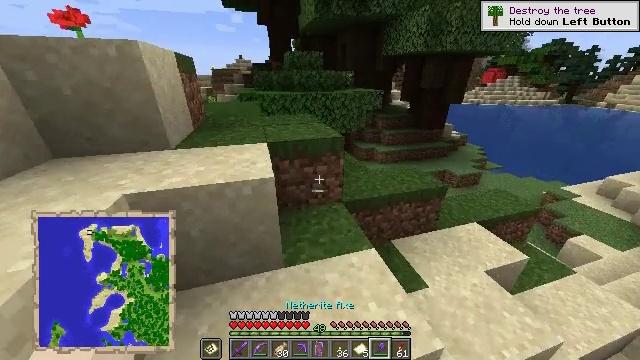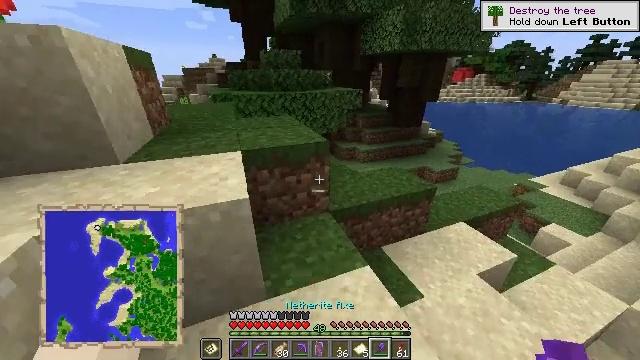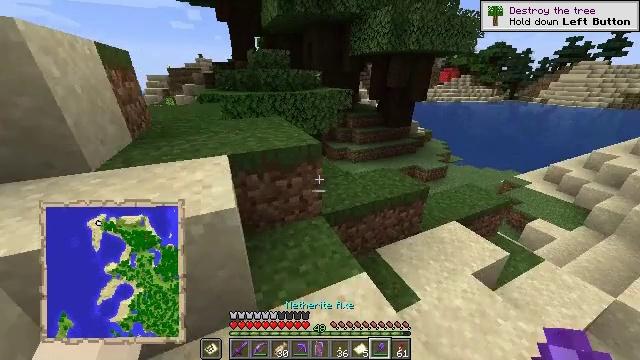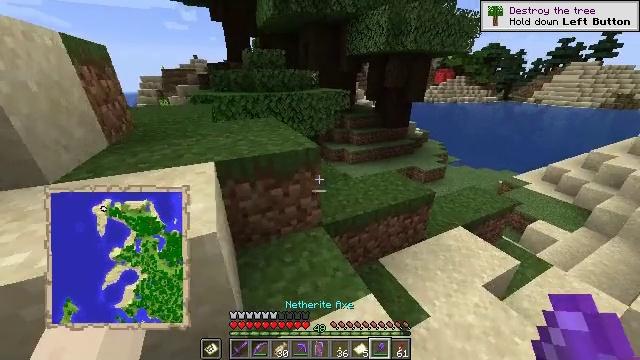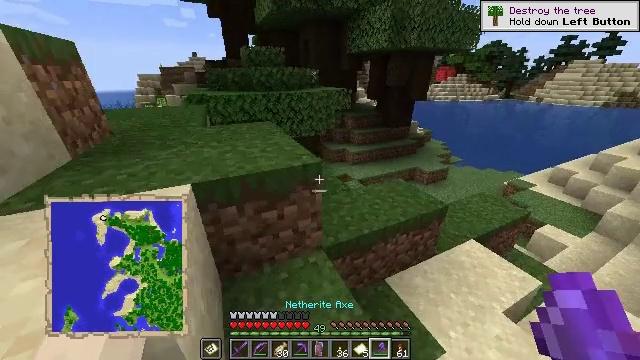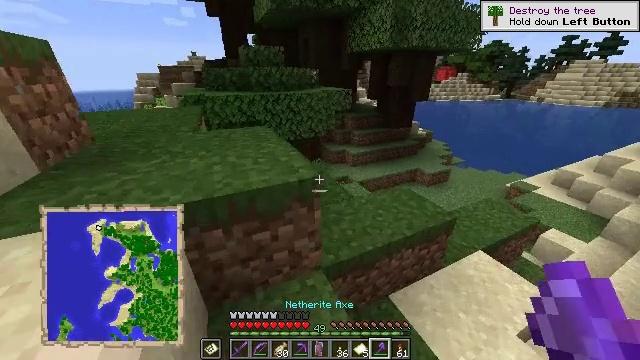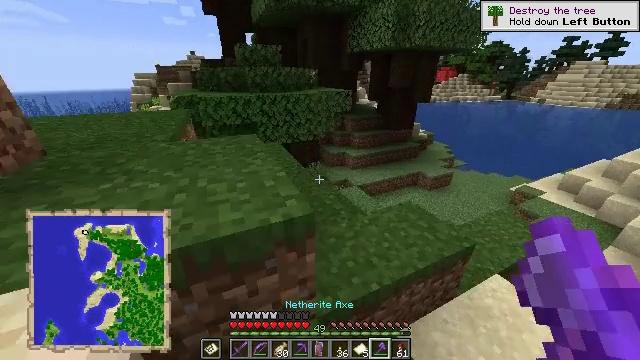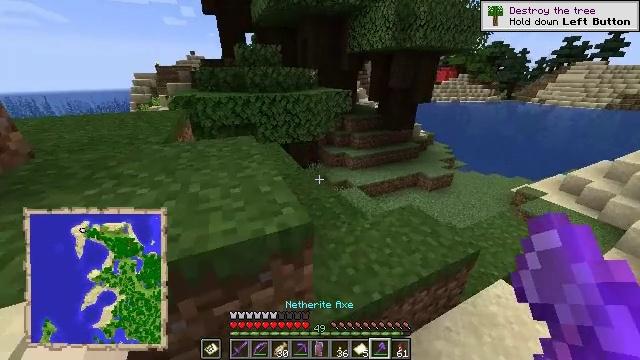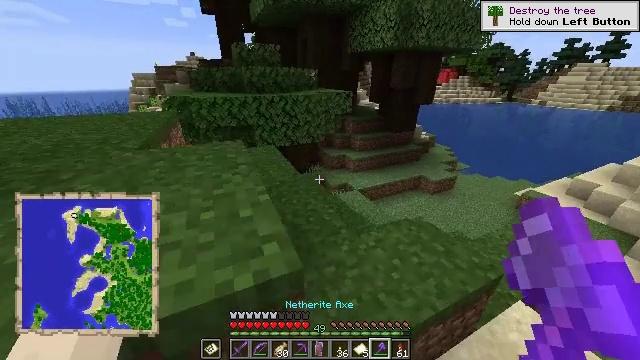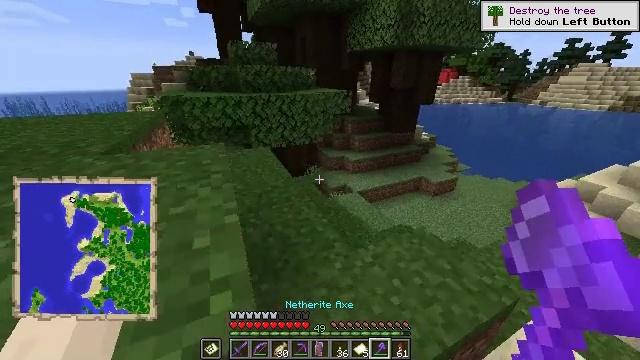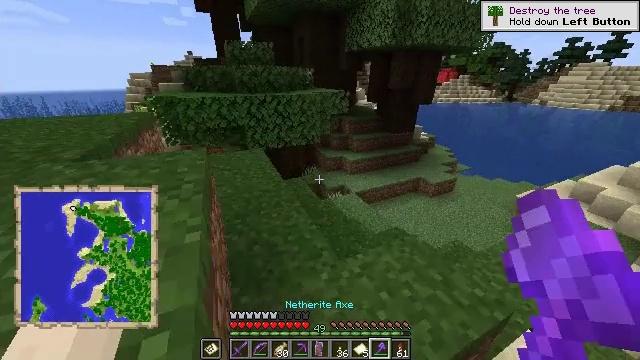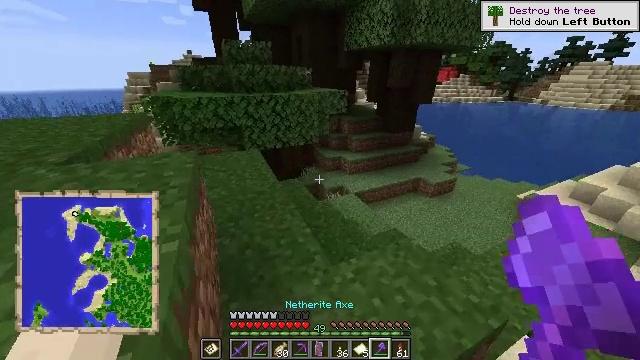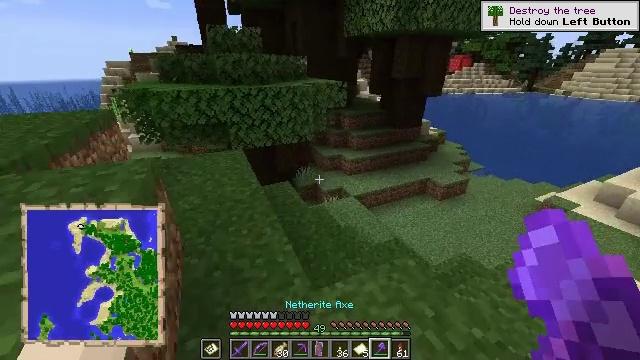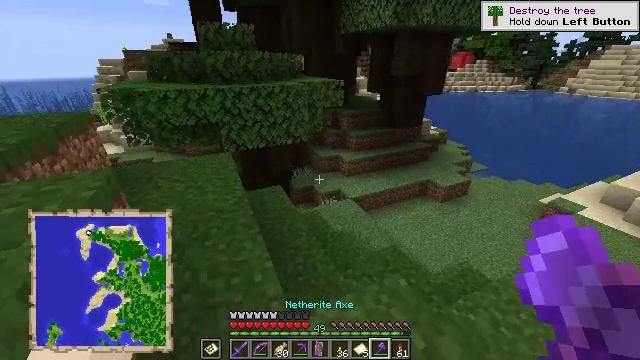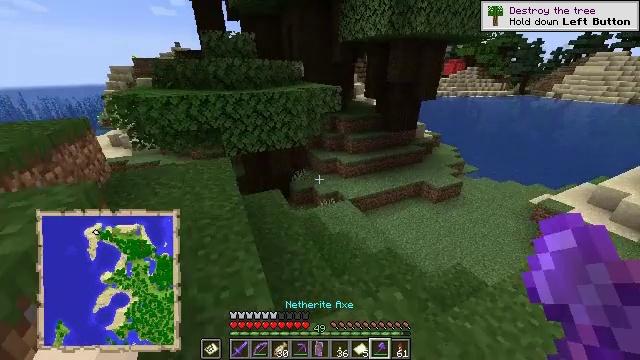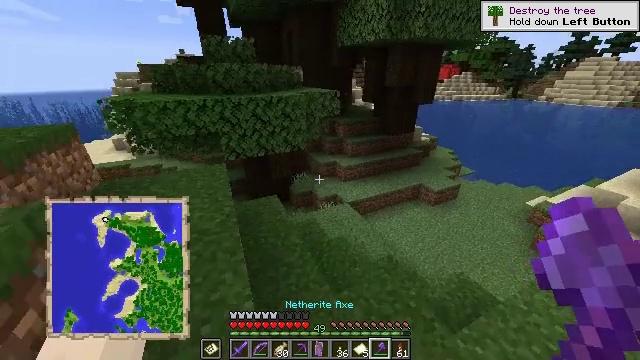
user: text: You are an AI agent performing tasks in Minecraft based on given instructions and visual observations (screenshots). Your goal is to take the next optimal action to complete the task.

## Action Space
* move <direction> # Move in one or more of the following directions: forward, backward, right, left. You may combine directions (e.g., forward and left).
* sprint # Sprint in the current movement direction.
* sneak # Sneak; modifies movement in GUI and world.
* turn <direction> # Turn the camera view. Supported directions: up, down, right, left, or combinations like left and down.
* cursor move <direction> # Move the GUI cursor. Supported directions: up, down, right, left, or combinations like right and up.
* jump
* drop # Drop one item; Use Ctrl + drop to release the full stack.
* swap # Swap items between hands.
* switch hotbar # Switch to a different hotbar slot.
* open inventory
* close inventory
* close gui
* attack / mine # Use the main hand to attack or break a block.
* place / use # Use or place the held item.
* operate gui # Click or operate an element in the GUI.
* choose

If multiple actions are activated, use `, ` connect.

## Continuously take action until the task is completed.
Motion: motion action
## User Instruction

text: Chop down the dark oak log.
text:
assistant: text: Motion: move forward, sprint, turn right
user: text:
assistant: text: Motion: move forward, sprint, turn right
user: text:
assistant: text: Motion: move forward, sprint
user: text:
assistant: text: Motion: move forward, sprint
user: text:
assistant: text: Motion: move forward, sprint
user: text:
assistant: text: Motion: move forward, sprint
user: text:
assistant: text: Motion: move forward, sprint
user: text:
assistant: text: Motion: move forward, sprint
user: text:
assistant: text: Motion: move forward and move right, sprint
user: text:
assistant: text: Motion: move forward and move right, sprint
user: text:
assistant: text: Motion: move forward and move right, sprint
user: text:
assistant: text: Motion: move forward and move right, sprint
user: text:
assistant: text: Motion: move forward, sprint
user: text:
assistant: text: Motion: move forward, sprint
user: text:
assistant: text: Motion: move forward, sprint
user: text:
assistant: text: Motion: move forward, sprint
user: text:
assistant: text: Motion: move forward, sprint
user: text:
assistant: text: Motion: move forward, sprint
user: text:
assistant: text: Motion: move forward, sprint
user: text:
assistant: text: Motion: move forward, sprint
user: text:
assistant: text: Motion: move forward, sprint
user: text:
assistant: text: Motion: move forward, sprint
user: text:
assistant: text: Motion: move forward, sprint
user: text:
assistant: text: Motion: move forward, sprint
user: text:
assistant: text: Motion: move forward, sprint
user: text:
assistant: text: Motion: move forward, sprint
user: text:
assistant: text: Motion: move forward, sprint
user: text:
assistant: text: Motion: sprint
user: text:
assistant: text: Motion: no_op
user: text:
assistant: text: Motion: no_op